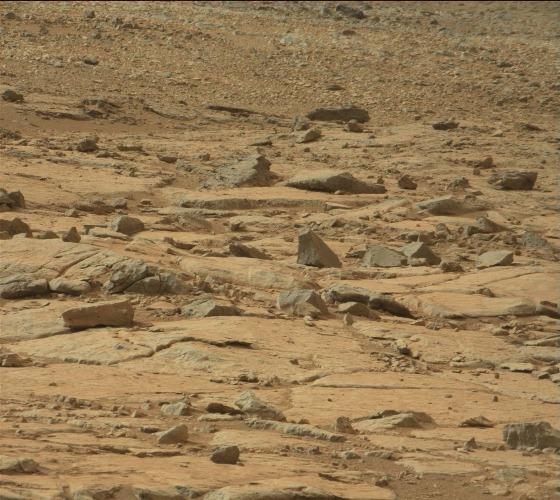
Terrain classes present: Bedrock, Gravel / Sand / Soil, Rock, Shadow